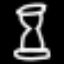
Label: hourglass